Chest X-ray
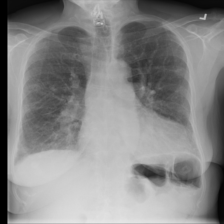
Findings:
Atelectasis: negative
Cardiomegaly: negative
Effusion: negative
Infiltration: positive
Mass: negative
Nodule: positive
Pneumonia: negative
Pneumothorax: negative
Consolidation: negative
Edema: negative
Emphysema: negative
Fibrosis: negative
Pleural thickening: negative
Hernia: negative